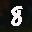
Label: 8